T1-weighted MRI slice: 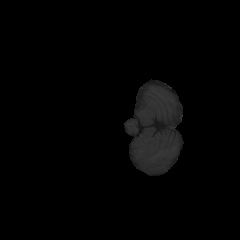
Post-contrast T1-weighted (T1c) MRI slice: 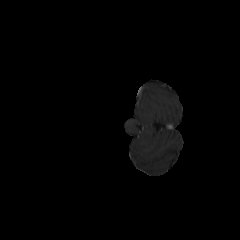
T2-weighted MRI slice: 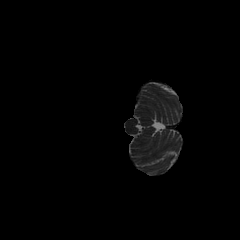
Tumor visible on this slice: no